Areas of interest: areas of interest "Art Gallery"
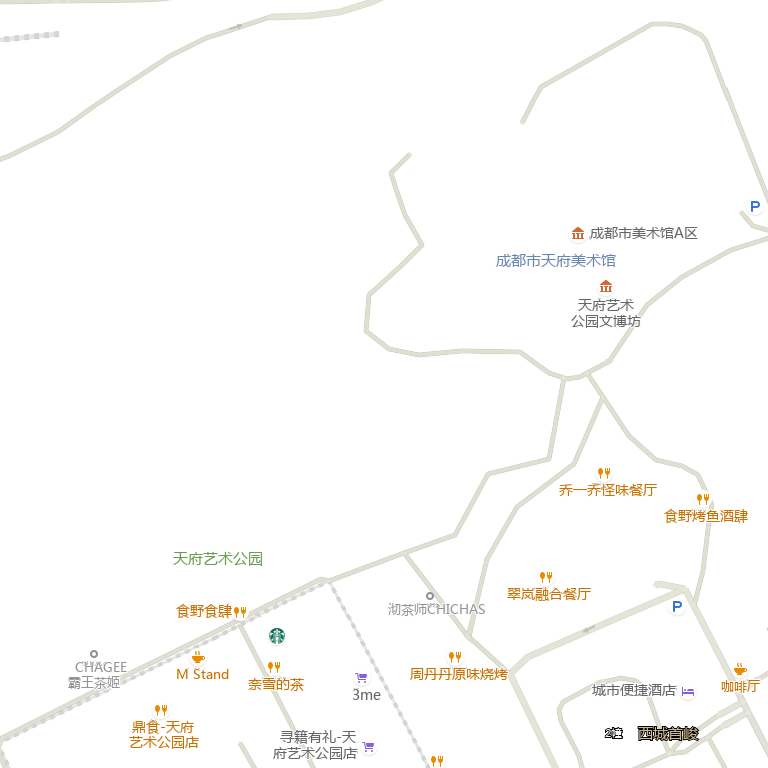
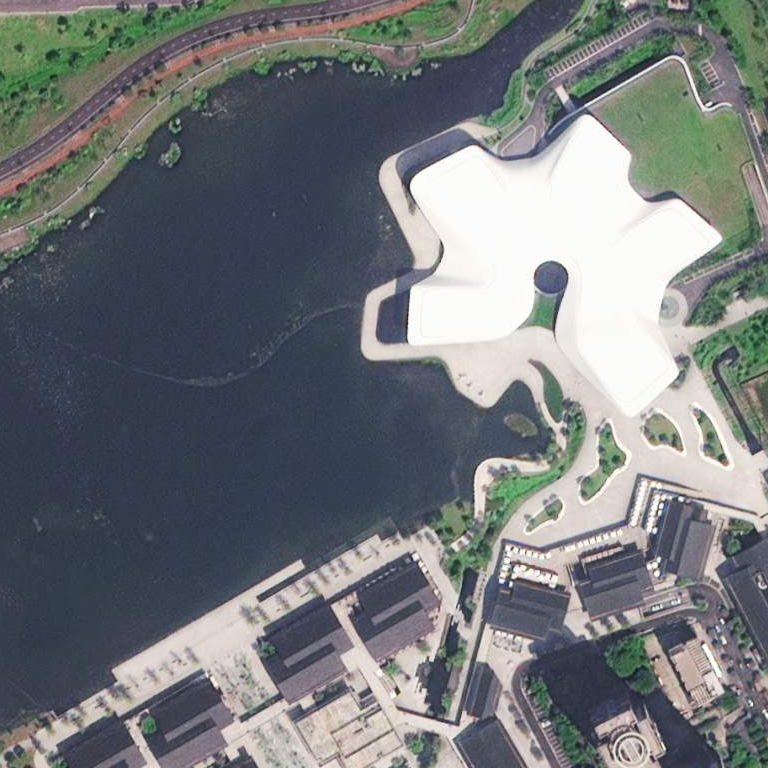